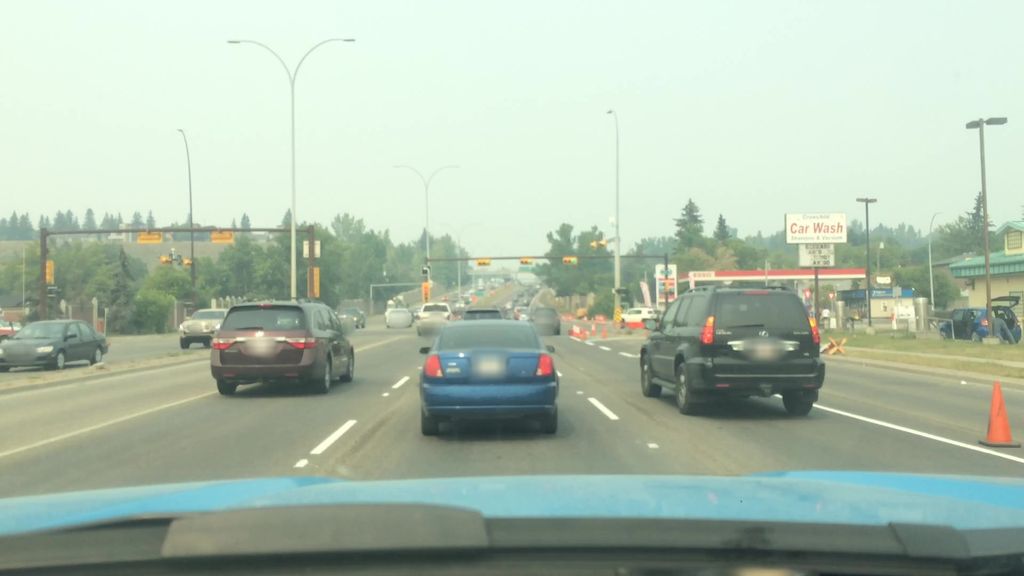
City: calgary